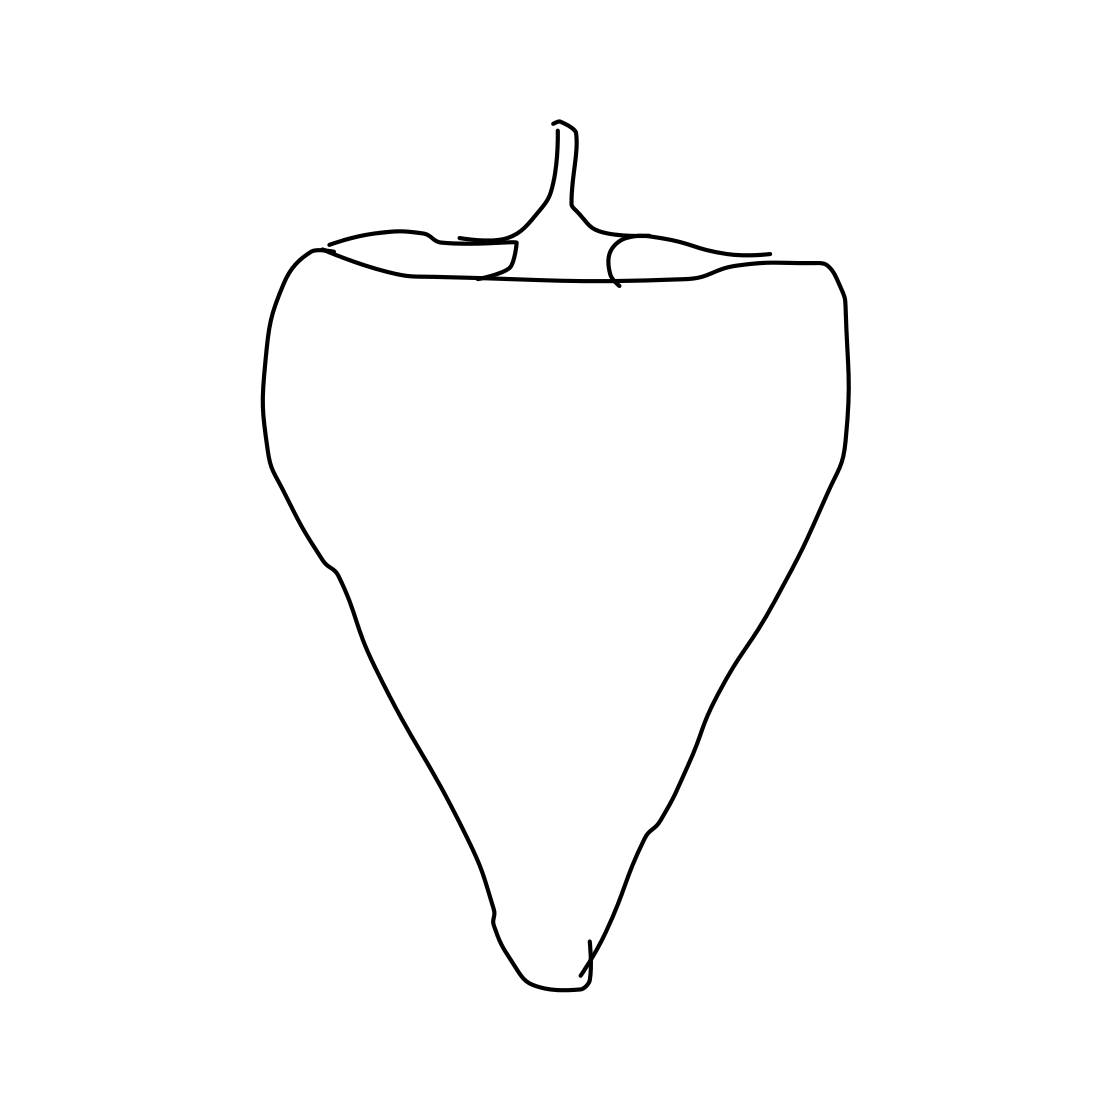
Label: strawberry